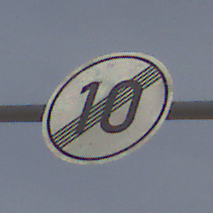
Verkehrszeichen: EndeGeschwindigkeit10
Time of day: MorningAfternoon
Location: Outdoor (Suburban)
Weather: PartlyCloudy
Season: NotSpecified
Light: Natural